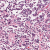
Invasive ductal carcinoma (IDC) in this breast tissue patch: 1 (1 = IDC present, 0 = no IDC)